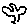
Label: bird